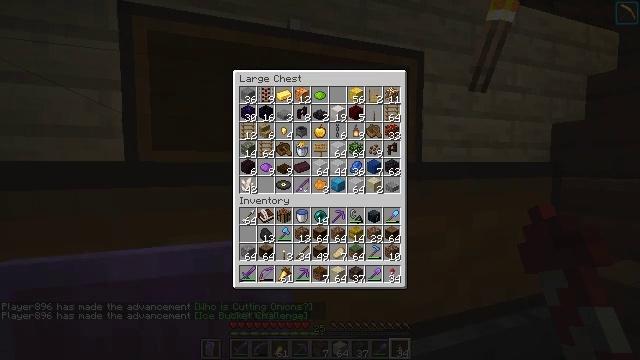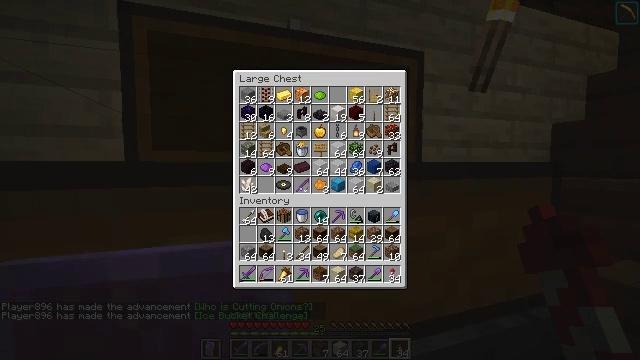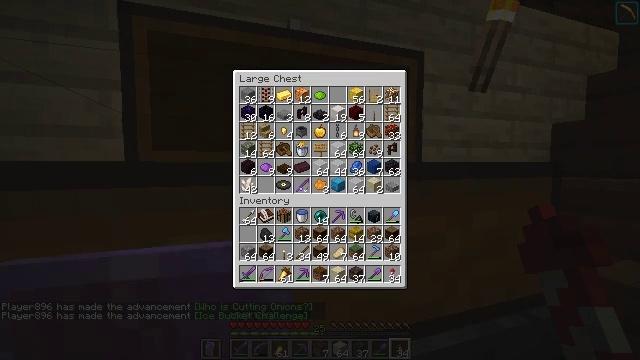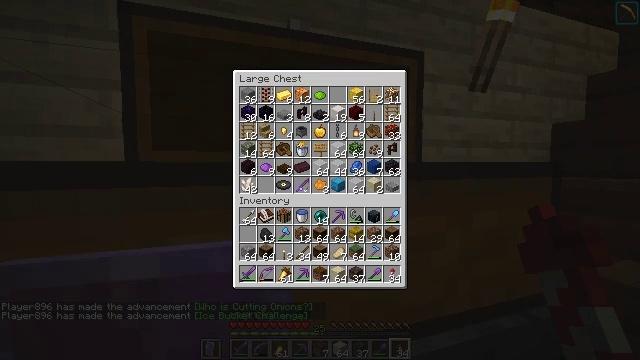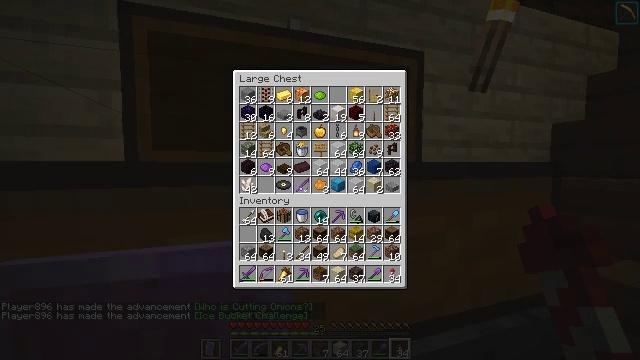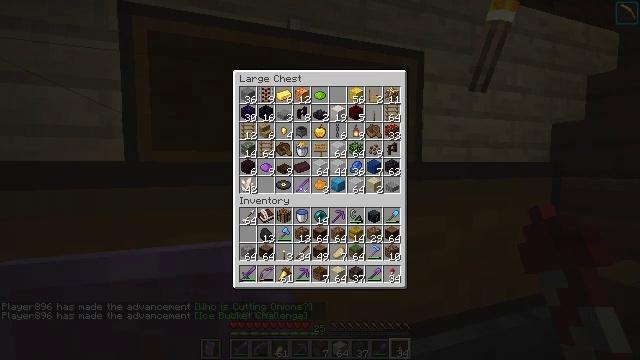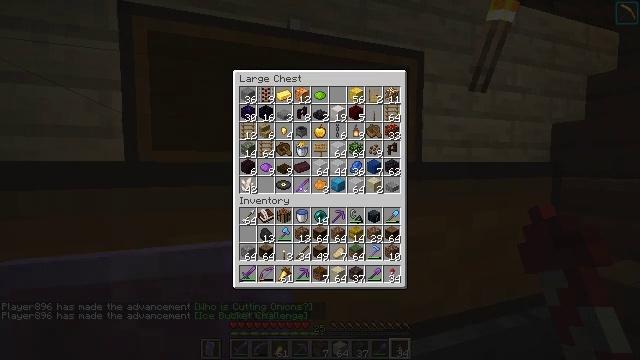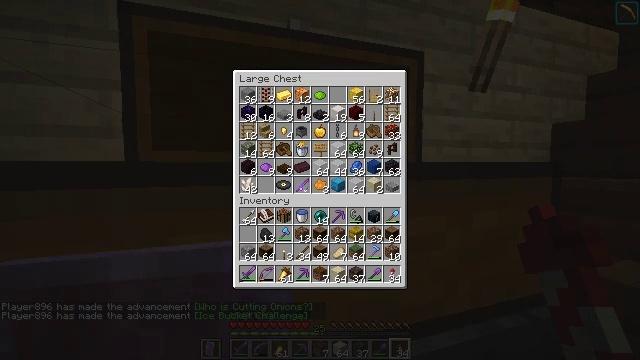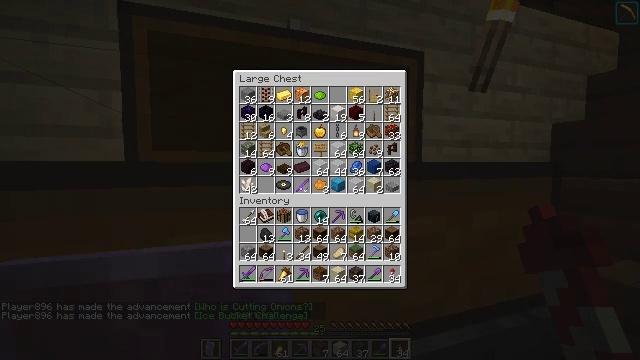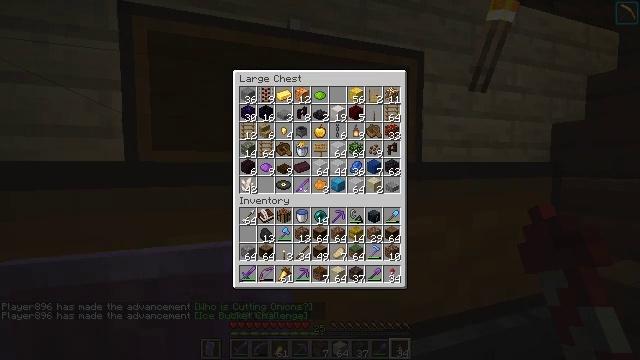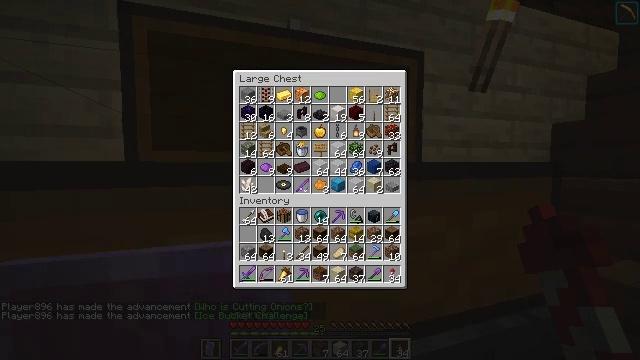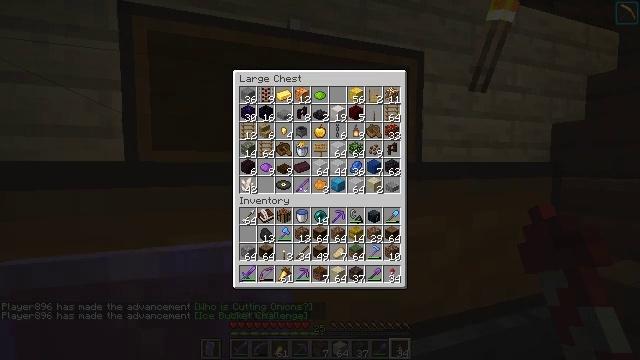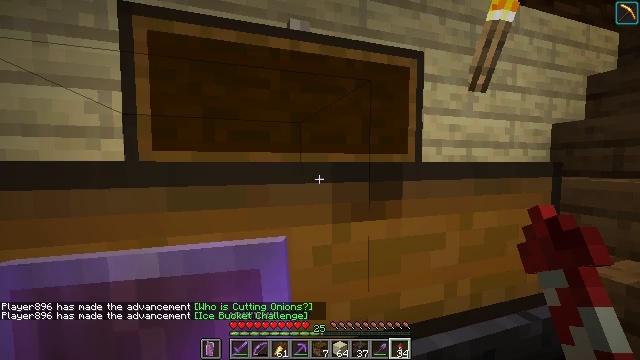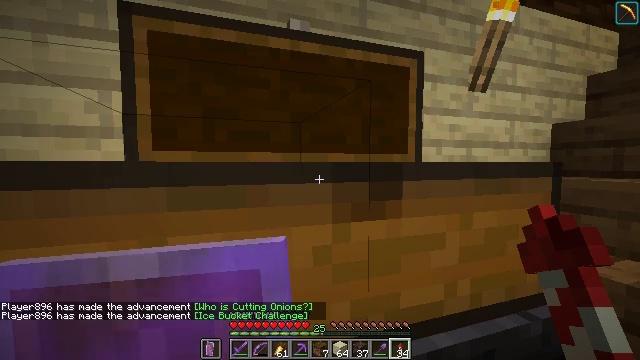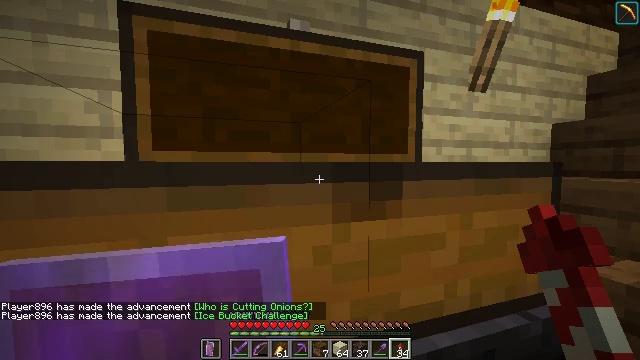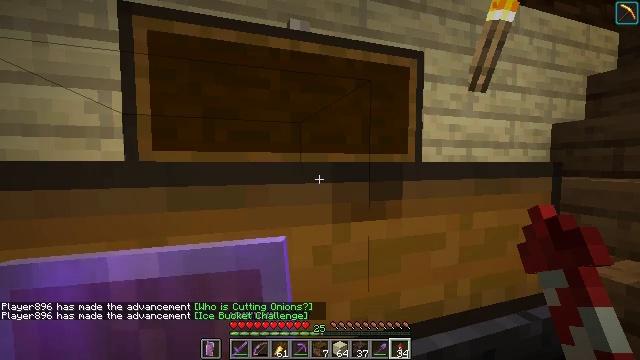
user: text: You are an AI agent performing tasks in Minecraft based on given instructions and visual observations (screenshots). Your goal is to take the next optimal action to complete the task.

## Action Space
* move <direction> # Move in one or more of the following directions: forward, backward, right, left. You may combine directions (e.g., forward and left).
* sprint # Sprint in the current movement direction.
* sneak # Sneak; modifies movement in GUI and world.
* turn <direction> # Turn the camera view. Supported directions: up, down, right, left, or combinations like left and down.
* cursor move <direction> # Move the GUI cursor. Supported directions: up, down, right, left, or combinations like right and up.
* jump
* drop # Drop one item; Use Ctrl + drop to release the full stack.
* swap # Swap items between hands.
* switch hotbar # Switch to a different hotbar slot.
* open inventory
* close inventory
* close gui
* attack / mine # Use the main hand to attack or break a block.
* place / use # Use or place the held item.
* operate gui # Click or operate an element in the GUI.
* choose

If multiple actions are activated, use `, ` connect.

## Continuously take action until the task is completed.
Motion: motion action
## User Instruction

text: Make brown dye by placing cocoa beans in the crafting slot.
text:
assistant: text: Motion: no_op
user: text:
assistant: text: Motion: no_op
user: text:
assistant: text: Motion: no_op
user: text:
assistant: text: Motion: no_op
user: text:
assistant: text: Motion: no_op
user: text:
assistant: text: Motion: no_op
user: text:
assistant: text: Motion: no_op
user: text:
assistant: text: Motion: no_op
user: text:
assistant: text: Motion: no_op
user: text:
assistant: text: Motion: no_op
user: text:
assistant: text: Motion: no_op
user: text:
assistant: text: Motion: no_op
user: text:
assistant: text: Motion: no_op
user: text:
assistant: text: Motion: no_op
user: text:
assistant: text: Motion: no_op
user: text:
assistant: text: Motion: no_op
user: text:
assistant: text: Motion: no_op
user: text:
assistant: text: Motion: no_op
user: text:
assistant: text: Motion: no_op
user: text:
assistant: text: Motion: no_op
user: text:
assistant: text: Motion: no_op
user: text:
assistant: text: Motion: no_op
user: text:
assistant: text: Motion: turn left
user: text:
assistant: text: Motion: turn left
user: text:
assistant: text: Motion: use / place
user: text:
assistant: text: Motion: use / place
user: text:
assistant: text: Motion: no_op
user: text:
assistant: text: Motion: no_op
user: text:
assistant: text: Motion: no_op
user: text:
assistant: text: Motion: no_op